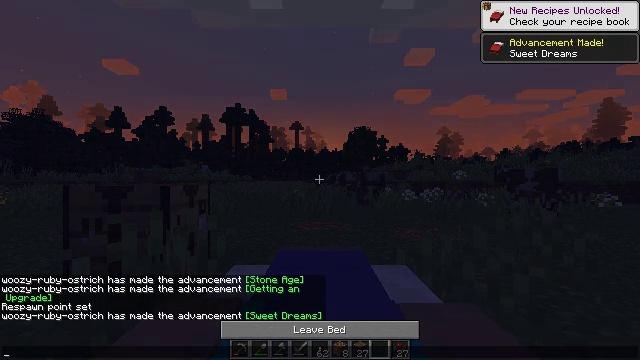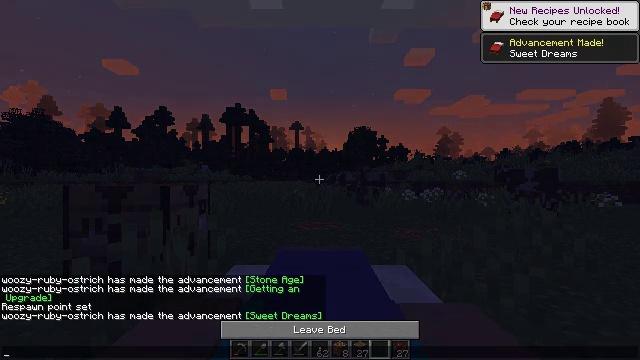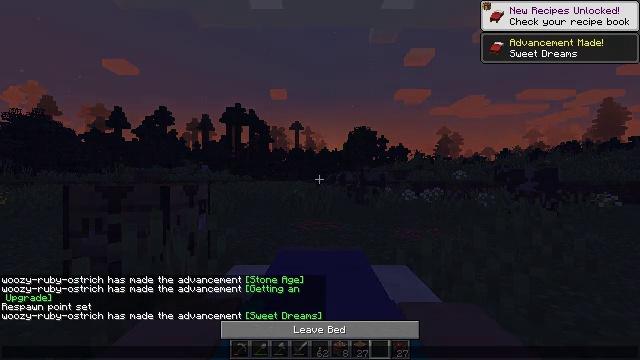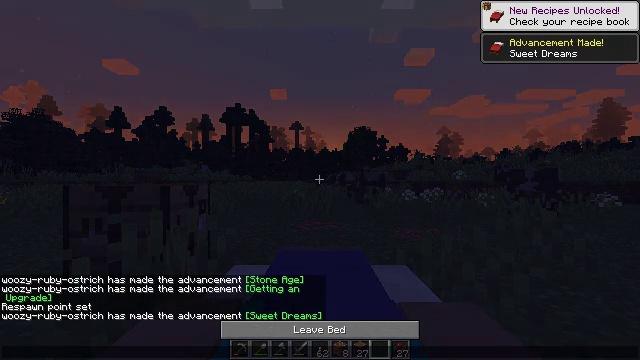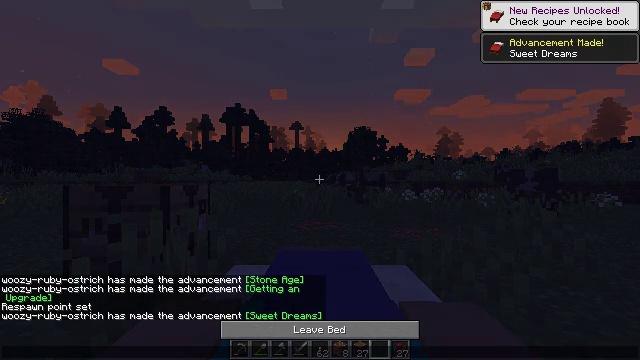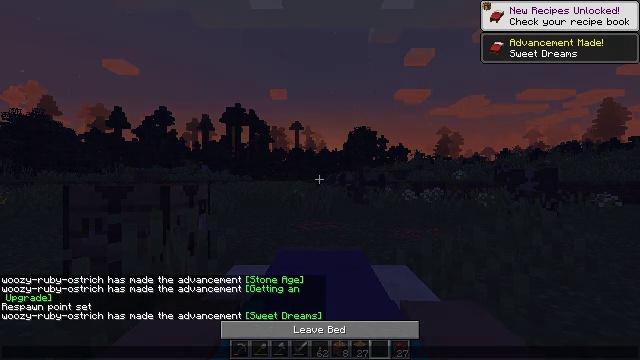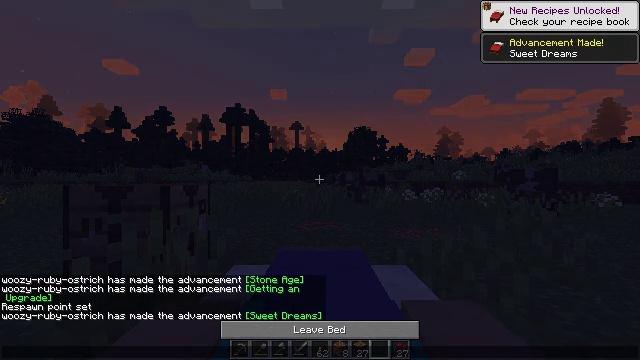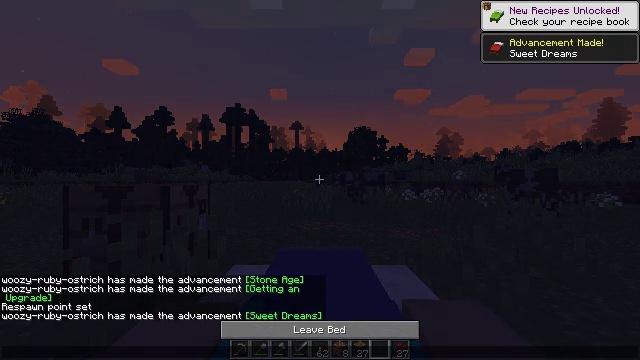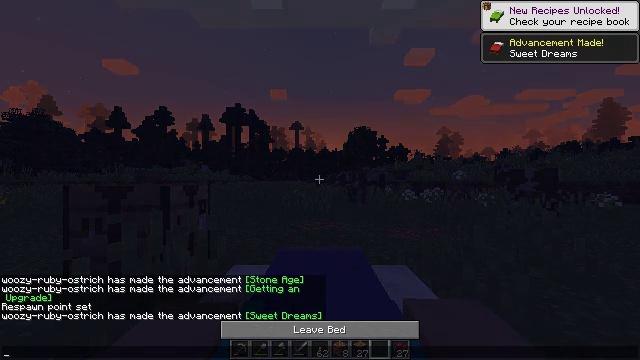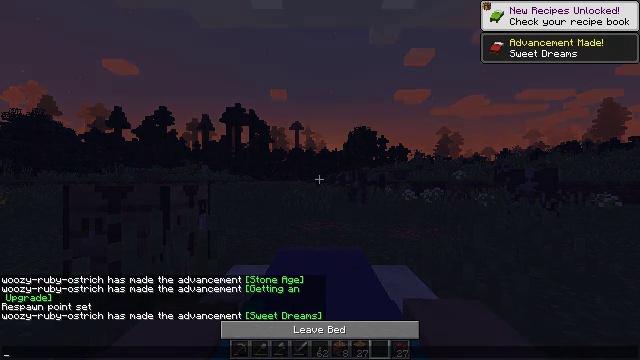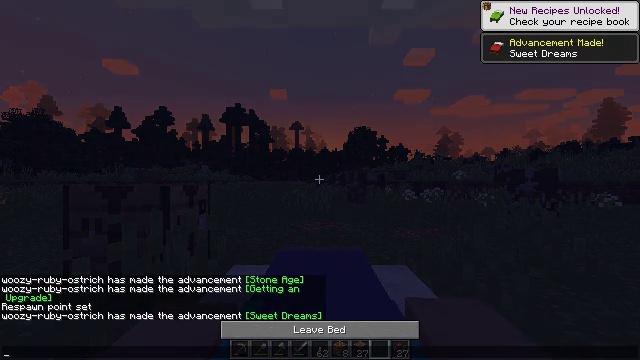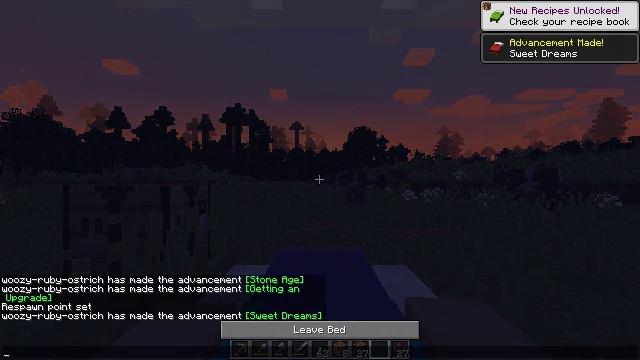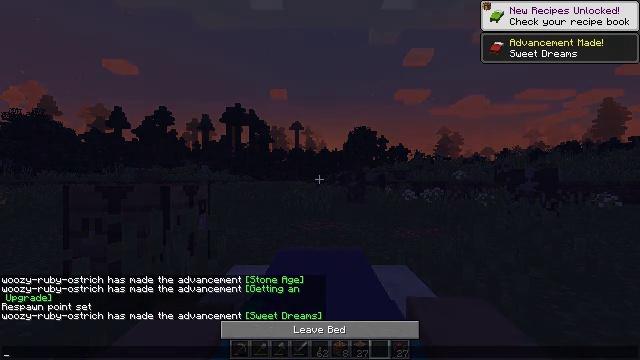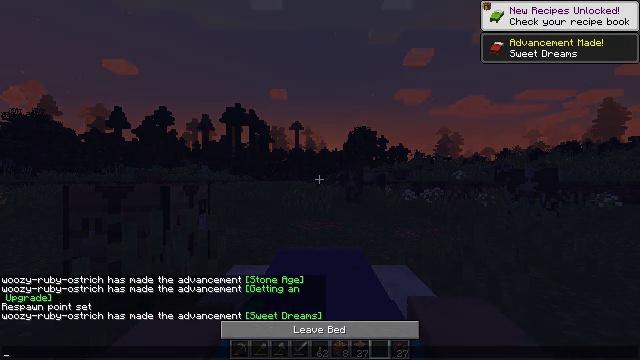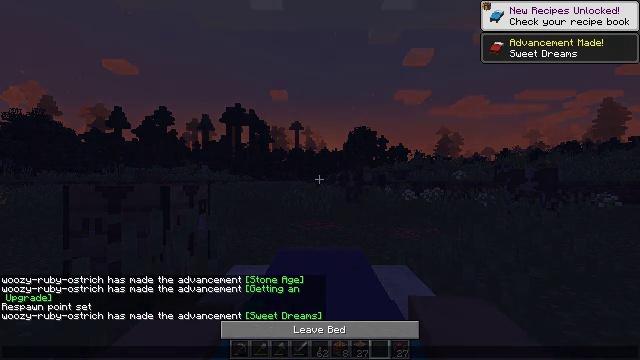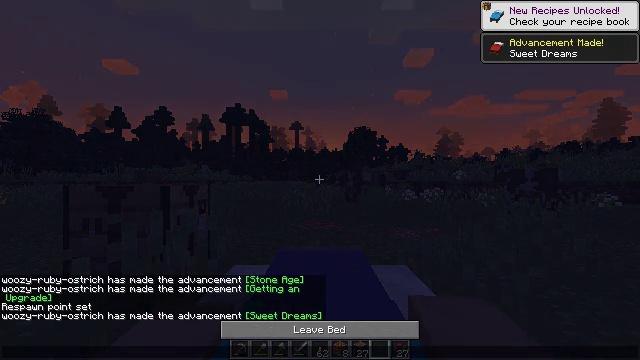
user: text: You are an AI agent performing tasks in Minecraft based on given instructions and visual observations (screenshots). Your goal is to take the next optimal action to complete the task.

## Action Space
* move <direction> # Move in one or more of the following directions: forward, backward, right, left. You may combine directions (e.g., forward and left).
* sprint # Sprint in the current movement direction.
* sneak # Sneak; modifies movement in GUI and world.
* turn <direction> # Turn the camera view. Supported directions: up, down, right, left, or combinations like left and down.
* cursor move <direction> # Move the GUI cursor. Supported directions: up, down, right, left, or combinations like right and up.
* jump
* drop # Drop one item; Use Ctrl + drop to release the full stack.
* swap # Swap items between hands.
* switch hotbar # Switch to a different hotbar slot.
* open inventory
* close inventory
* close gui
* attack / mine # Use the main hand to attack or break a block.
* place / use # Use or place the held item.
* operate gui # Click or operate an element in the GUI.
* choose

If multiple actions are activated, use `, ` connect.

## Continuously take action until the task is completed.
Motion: motion action
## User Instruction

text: Retrieve the white bed for later use.
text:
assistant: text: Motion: no_op
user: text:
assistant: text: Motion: no_op
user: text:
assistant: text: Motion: no_op
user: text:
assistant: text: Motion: no_op
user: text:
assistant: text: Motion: no_op
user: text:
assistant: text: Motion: no_op
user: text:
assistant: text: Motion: no_op
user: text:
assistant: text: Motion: no_op
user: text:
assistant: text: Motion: no_op
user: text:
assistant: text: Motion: no_op
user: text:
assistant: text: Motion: no_op
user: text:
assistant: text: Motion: no_op
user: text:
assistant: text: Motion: no_op
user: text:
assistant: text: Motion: no_op
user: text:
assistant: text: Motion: no_op
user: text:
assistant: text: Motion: no_op
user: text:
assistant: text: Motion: no_op
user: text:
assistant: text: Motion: no_op
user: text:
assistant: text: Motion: no_op
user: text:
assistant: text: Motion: no_op
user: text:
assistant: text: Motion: no_op
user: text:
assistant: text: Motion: no_op
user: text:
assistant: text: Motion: no_op
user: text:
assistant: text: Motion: no_op
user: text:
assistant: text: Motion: no_op
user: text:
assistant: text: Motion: no_op
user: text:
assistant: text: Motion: no_op
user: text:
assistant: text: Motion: no_op
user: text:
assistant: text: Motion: no_op
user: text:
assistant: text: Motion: no_op